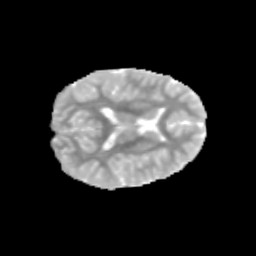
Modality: MD
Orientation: axial
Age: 9
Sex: female
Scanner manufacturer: siemens
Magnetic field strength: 3 T
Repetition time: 3.8 s
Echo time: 0.07 s